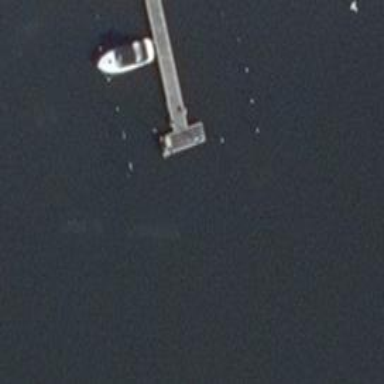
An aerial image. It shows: Man-made pier.